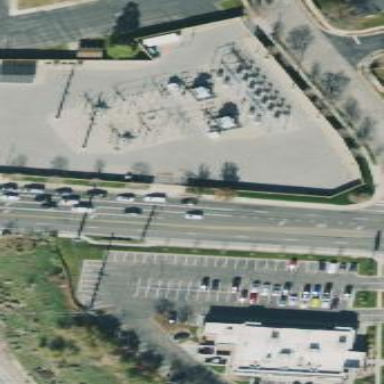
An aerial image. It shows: Outdoor power substation with surrounding wall. The substation operates at the distribution level.